Field crop: maize
Growth stage: 2
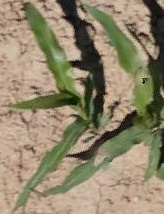
Species: maize